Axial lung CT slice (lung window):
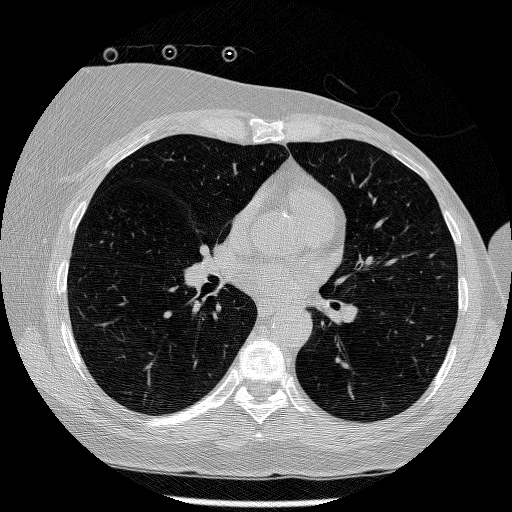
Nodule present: no